Question: I've noticed a lot of apps have a 'popover' that highlights areas of interest or new features (see pic for example).

What are these called? I dont believe there is a ready made solution to these in Apple docs apart from 'iPad' 'UIPopoverController'.
Sorry if this seems a bit subjective but I am unsure of what its called.
Would love if someone could point me in a right direction.
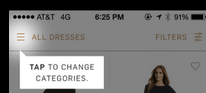
Answer: That's definitely a custom implementation. I figure they would be called tool tips or speech bubbles if describing them to someone.
There is nice component to do it here: <URL>